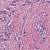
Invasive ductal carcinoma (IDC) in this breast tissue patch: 1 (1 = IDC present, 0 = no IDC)